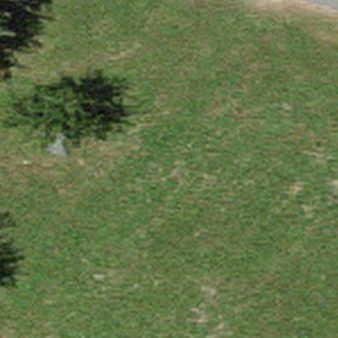
Label: other